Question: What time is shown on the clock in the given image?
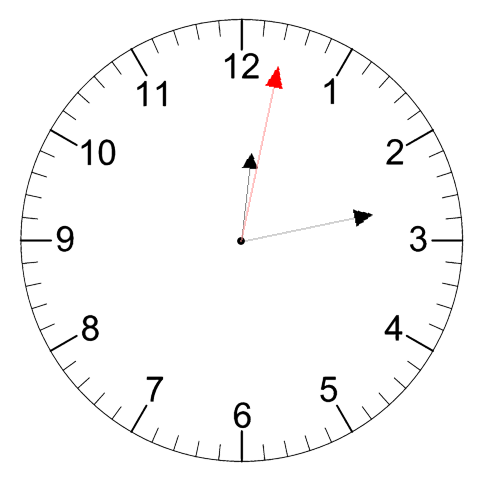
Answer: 12:13:02